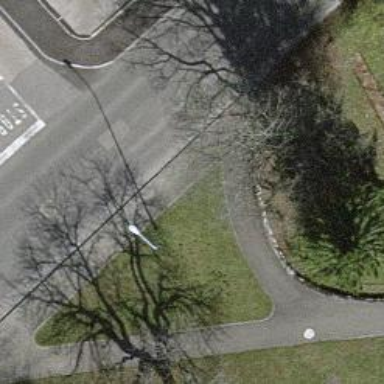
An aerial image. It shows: Sidewalk.